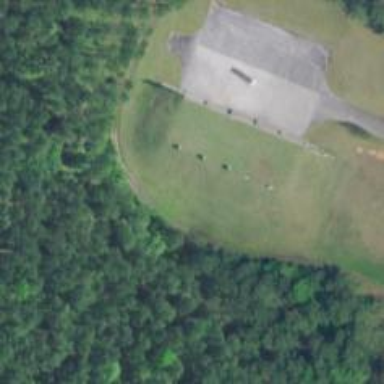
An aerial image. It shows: Military bunker.